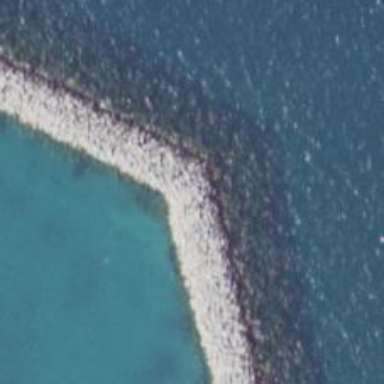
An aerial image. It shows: Breakwater structure.